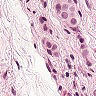
Metastatic tissue present: yes